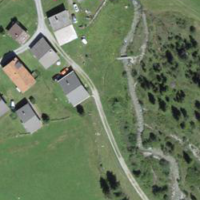
EUNIS habitat code: 26
Species observed at this site:
Eryngium alpinum
Pedicularis palustris
Chamaenerion fleischeri